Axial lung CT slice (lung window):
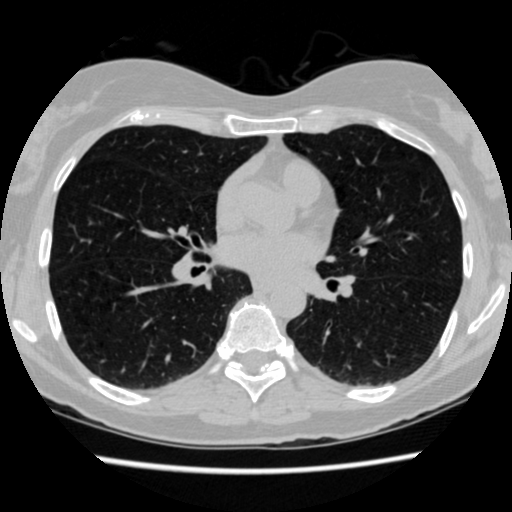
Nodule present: no